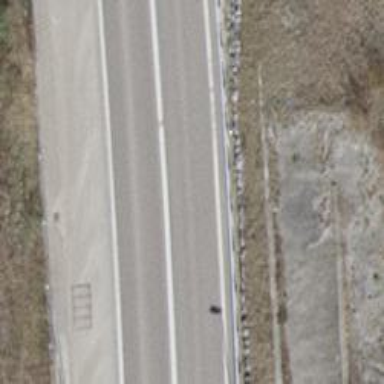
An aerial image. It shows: Asphalt trunk motorway.